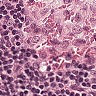
Metastatic tissue present: no